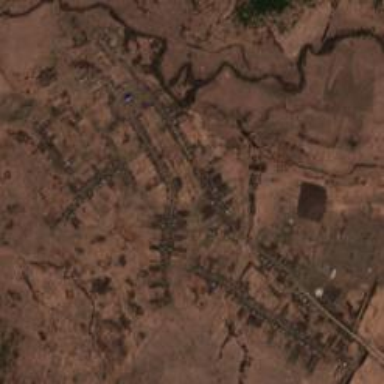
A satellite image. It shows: Residential area located in village.